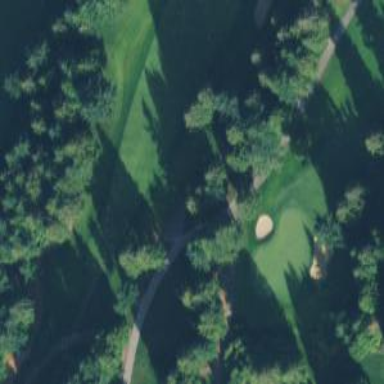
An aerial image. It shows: Path for golf carts.